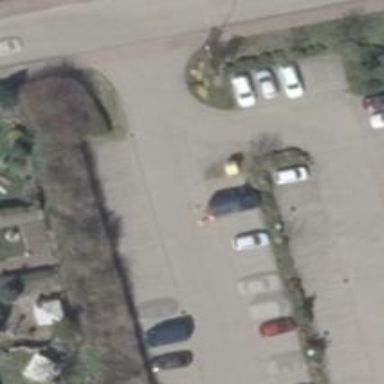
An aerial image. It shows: Parking aisle designated as service road.